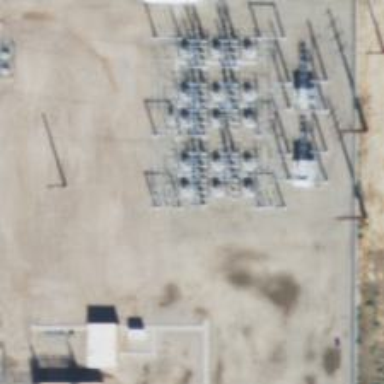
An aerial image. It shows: Switch used for power control.